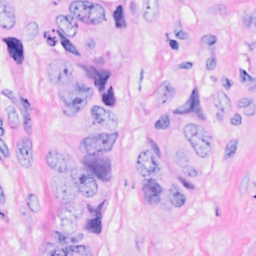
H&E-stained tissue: Breast